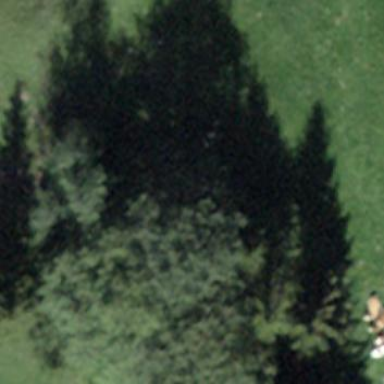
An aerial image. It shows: Forest area.